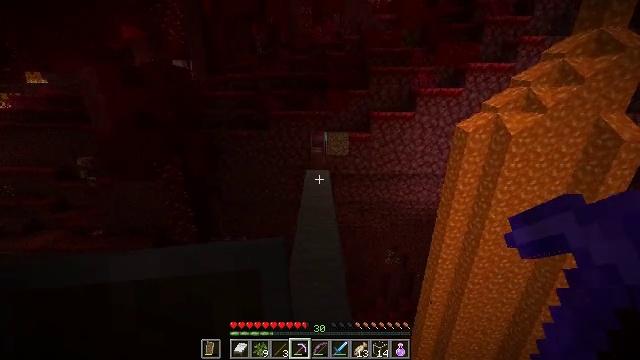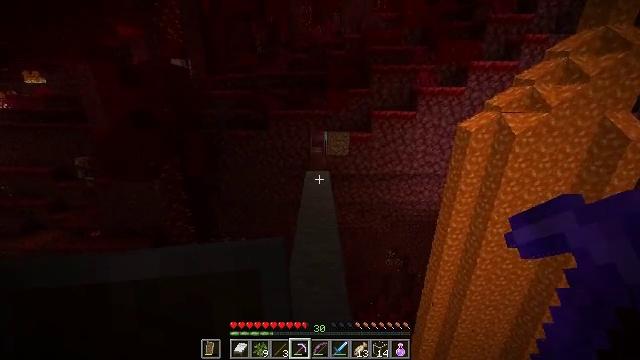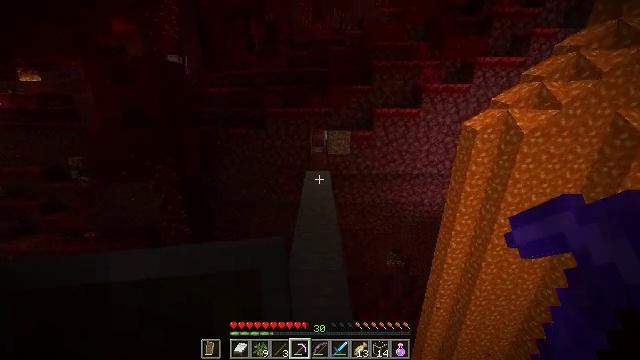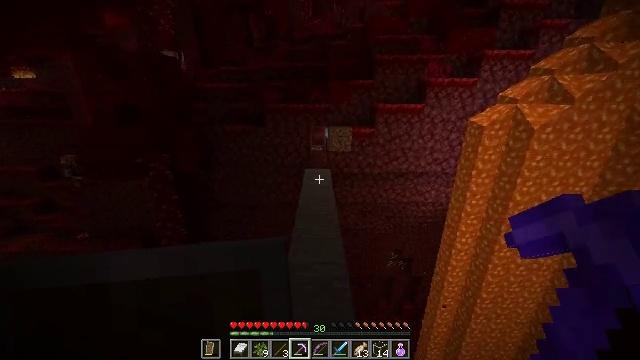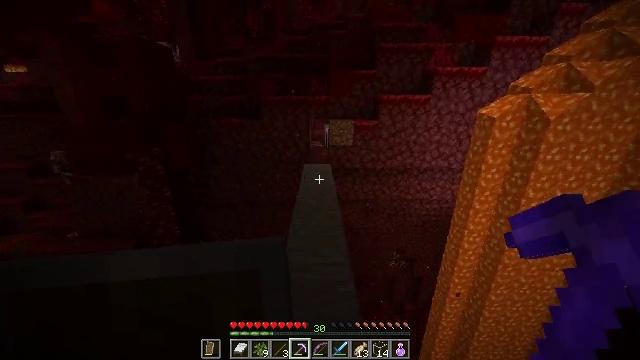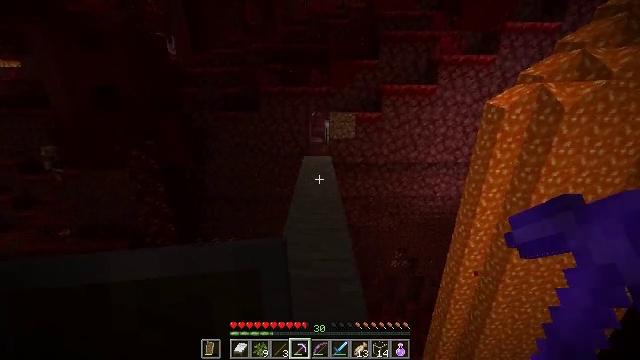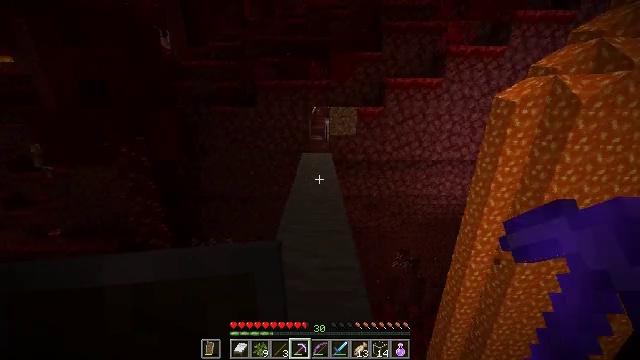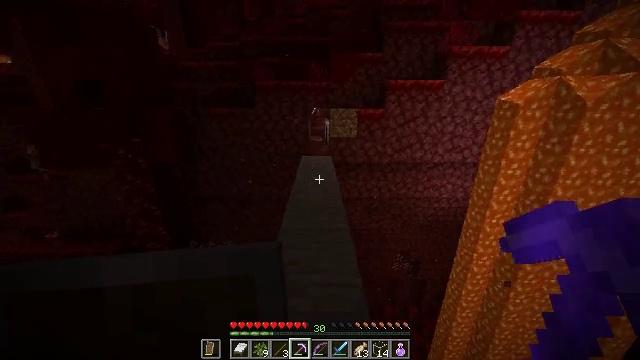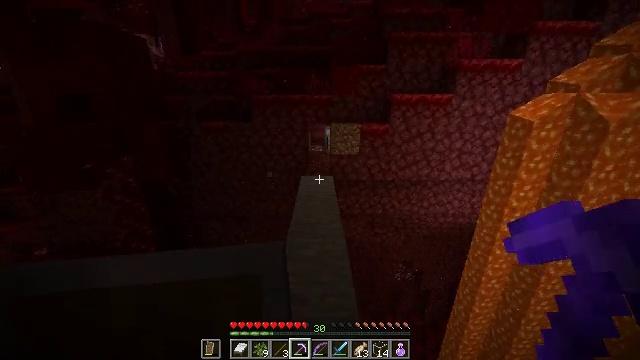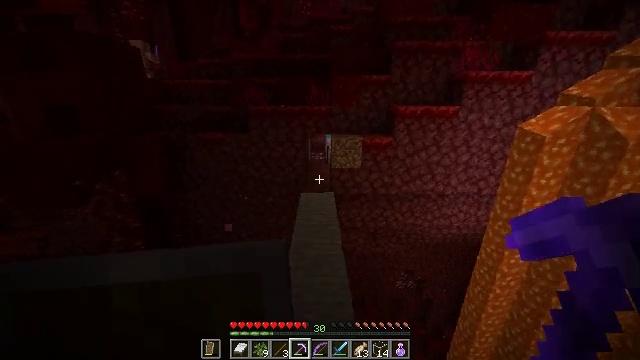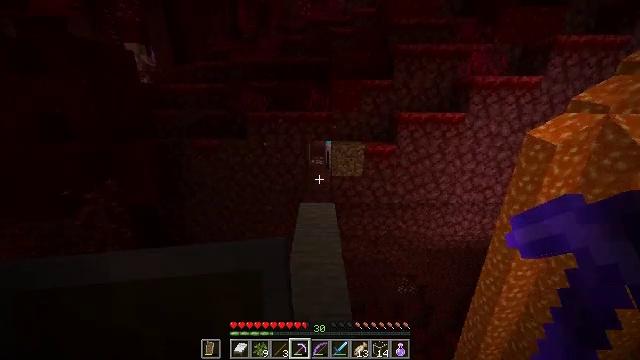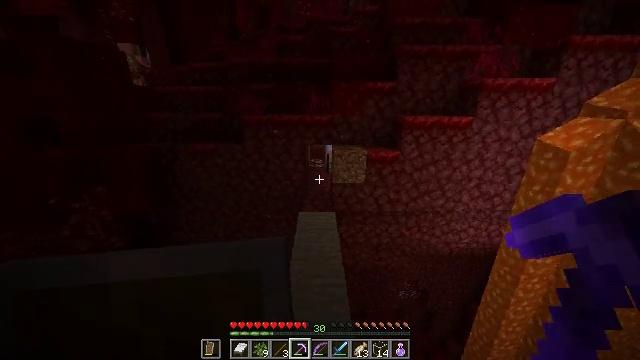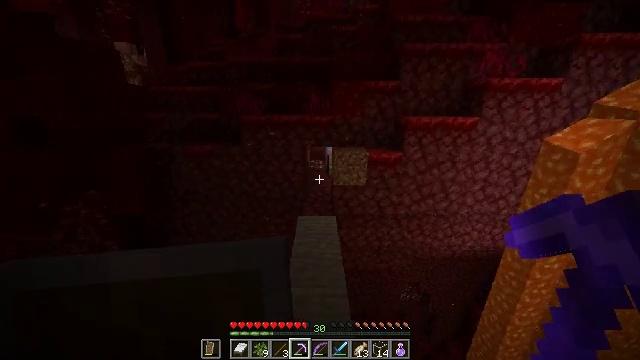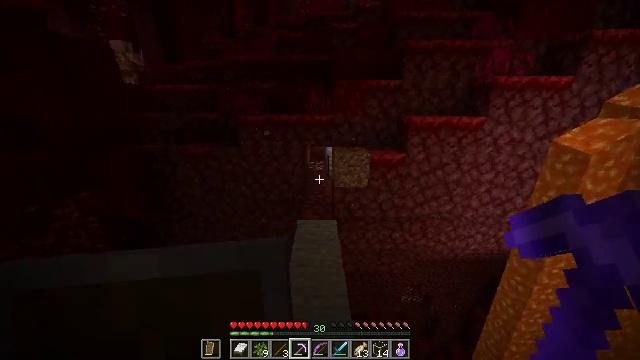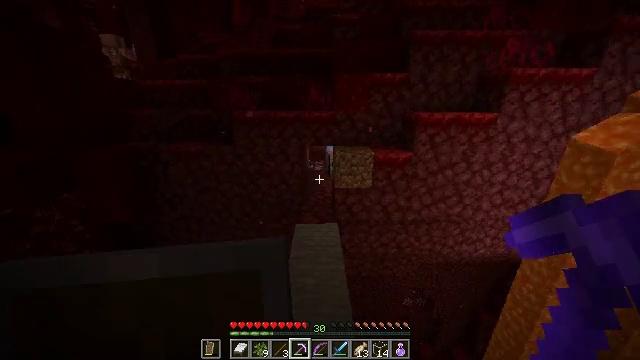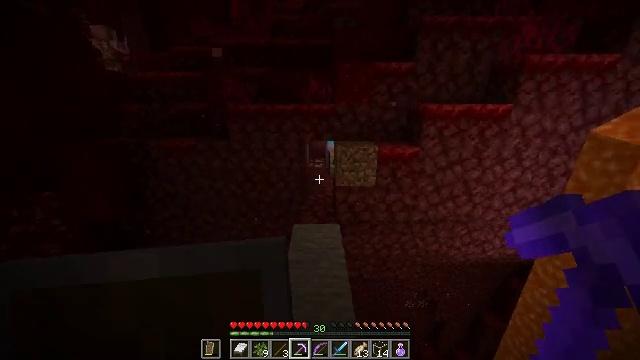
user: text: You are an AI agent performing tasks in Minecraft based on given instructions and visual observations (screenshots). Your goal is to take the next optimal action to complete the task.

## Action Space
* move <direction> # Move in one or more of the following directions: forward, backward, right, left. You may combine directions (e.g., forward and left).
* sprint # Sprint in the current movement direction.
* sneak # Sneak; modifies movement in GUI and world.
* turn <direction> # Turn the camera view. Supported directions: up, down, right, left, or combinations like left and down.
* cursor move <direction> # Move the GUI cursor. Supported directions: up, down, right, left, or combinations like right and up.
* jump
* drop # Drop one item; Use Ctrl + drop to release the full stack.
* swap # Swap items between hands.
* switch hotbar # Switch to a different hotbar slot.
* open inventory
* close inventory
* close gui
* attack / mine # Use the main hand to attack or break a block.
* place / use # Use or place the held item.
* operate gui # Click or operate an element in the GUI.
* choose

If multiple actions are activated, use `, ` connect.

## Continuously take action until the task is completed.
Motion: motion action
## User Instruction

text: Attack the nether bricks to collect them.
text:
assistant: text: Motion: move forward, jump
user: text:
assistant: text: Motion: move forward, jump
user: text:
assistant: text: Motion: move forward, jump
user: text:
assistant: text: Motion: move forward, jump
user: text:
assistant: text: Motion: move forward, jump
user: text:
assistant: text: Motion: move forward, jump
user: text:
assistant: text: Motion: move forward, jump
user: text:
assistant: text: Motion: move forward, jump
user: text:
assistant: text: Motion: move forward, jump
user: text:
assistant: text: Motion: move forward, jump
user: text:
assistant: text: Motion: move forward, jump
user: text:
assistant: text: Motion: move forward, jump
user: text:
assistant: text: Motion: move forward, jump
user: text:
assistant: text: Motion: move forward, jump
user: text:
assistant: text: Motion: move forward, jump
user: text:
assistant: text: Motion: move forward, jump
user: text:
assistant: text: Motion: move forward
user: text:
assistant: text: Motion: move forward
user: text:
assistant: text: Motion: move forward
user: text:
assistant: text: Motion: move forward
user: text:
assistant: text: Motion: move forward
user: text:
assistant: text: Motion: move forward
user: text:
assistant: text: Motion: move forward
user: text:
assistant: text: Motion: move forward
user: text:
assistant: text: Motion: move forward
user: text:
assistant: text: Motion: move forward
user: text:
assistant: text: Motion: move forward
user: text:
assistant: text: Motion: move forward
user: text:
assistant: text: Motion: move forward
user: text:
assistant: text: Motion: move forward